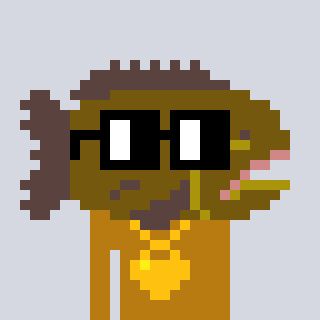
a pixel art character with square black glasses, a grouper-shaped head and a gold-colored body on a cool background